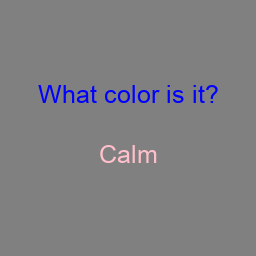
Color: pink
Background color: gray
Question text color: blue